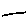
Label: line